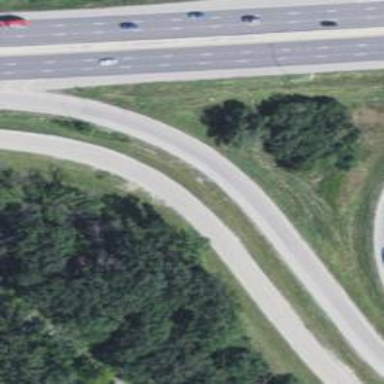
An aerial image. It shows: Trunk link highway.